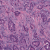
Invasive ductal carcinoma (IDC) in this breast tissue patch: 1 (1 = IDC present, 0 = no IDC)